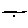
Label: line